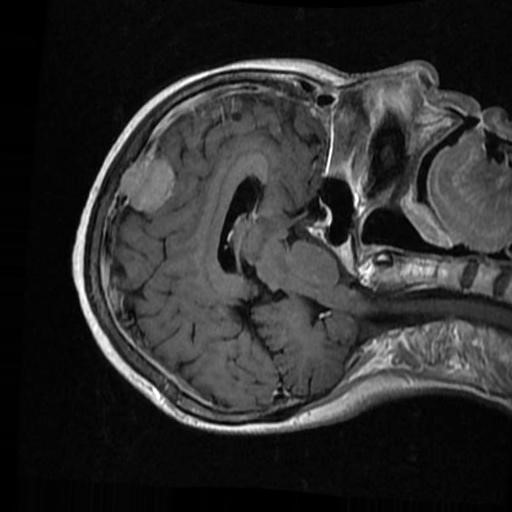
Label: brain_menin